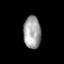
Tissue: prostate
Cell type: Myeloid cells
Senescence score: 0.3412
Nuclear area (px): 560
Mean DAPI intensity: 160.837